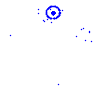
Particle: kaon